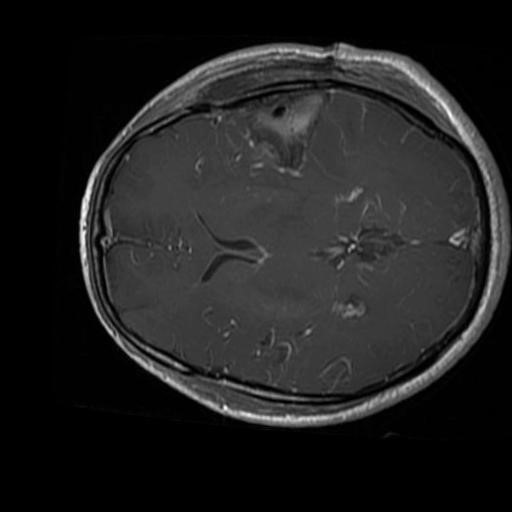
Label: brain_glioma